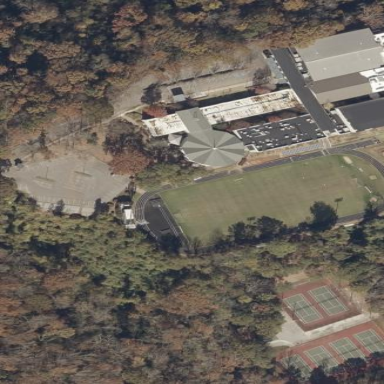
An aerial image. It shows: School.